Question: I want to manage a n-label comment system and design a data base structure like this.
I am trying to design a database which supports comment moderation for unregistered users. The functionality I require is such that when a comment is posted
- -
Please suggest the possible changes to my database schema above to support this functionality.
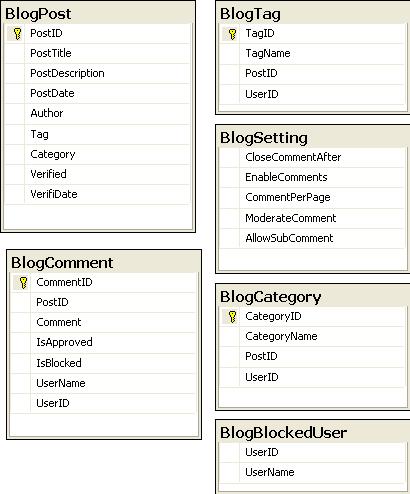
Answer: It appears that you have more-or-less what you require in order to do what you want. The process when a user creates a new comment is as follows
'''
if the user is registered, and not blocked
create BlogComment record with:
IsApproved=true
IsBlocked=false
UserId=registered userId
UserName = null
if the user is registered and blocked
create BlogComment record with
IsApproved=false
IsBlocked=true
UserId=registered userId
UserName = null
if the user is unregistered
create BlogComment record with
IsApproved=false
IsBlocked=false
UserId=null
UserName=user's name
'''
When you pull out comments to show below a post you want a query like
'''
SELECT Comment, ISNULL(bc.UserName, ru.UserName) AS UserName
FROM BlogComment bc
LEFT JOIN RegisteredUser ru
ON bc.UserId = ru.Id
WHERE postId=<current PostId>
AND IsApproved=1
'''
This will pull out all approved comments (those from registered users, or from unregistered users which have been moderated), along with their username (for registered users this will be their username from the 'RegisteredUser' table, for unregistered it will be what is saved alongside their comment in the 'BlogComment' table)
Lastly, when you want to pull out a list of posts for the moderator to moderate
'''
SELECT *
FROM BlogComment
WHERE IsApproved=0
AND IsBlocked=0
'''
You can then update the records they accept to 'IsApproved=1'.